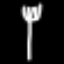
Label: fork